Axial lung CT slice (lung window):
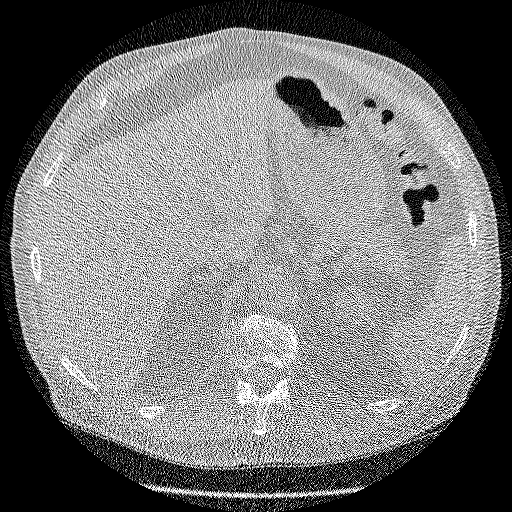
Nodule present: no